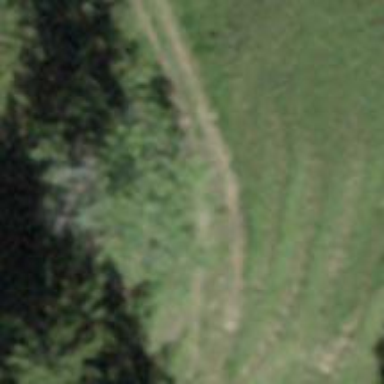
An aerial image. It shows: Unpaved track with grade4 tracktype. The track is groomed for classic style and is primarily used for hiking.